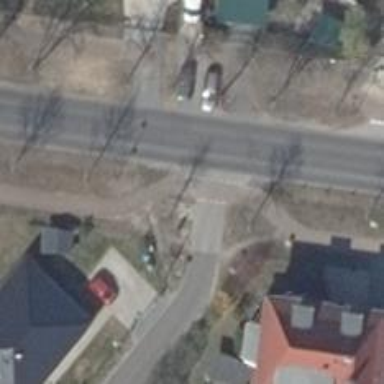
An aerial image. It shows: Road with "give way" sign.